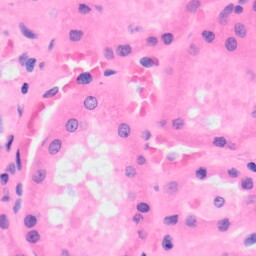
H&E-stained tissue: Kidney